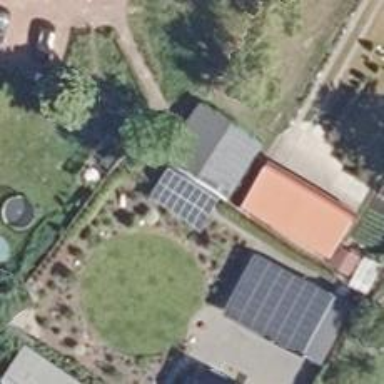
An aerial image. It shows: Solar power generator utilizing photovoltaic technology with solar photovoltaic panels.